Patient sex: M
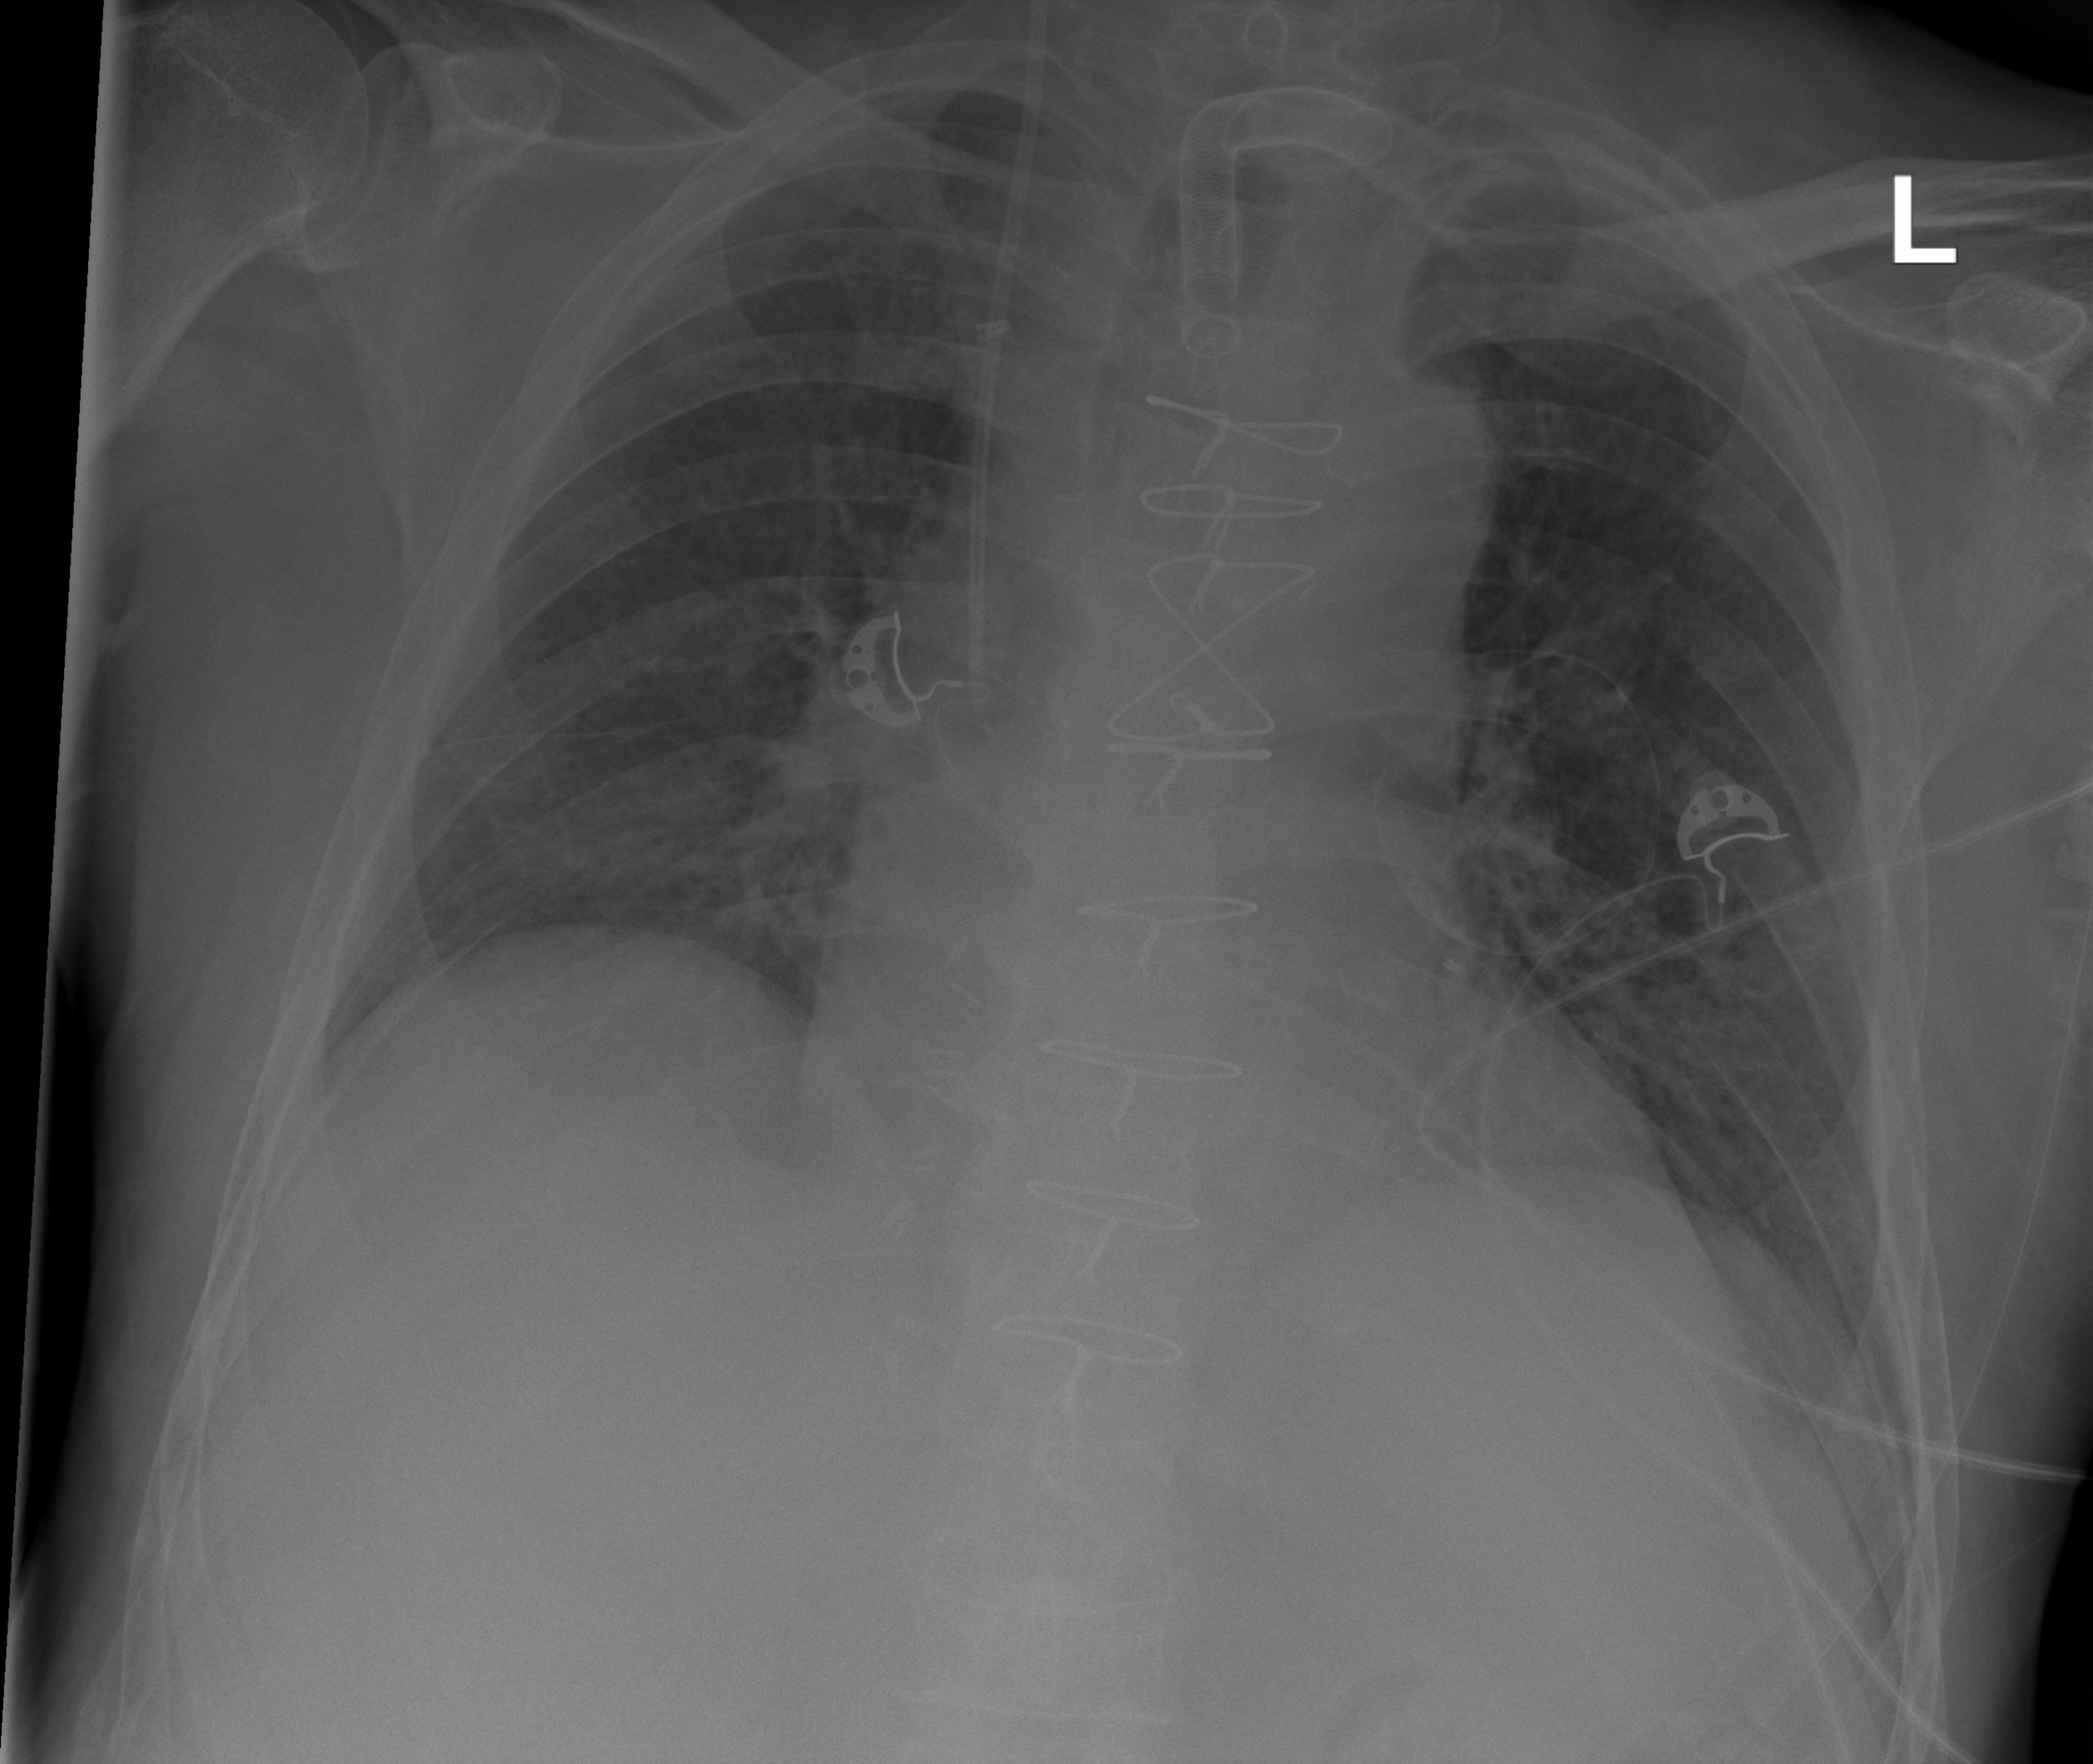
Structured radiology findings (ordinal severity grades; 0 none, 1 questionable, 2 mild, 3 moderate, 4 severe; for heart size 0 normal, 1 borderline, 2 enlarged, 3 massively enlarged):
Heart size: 2
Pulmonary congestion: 2
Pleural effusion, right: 0
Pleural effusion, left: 0
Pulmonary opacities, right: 0
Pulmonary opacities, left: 1
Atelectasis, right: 2
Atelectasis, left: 2